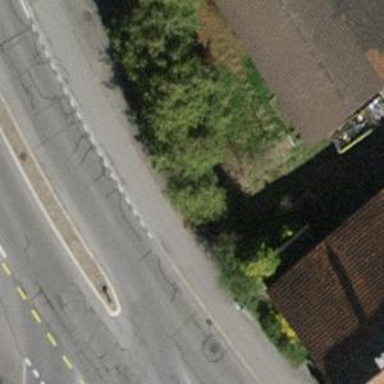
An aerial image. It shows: Asphalt path that serves as sidewalk.